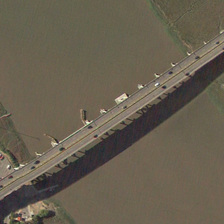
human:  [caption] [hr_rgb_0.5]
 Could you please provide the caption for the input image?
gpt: a long bridge is above a khaki river .

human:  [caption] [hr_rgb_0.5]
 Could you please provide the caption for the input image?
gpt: a long bridge is above a khaki river .

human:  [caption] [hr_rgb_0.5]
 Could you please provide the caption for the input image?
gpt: a long bridge is above a khaki river .

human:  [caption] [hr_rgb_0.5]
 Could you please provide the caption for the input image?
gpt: a long bridge is above a khaki river .

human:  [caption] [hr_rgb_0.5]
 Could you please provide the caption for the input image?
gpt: a long bridge is above a khaki river .